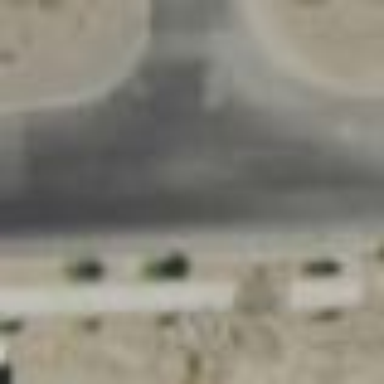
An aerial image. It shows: Roundabout at tertiary road junction.